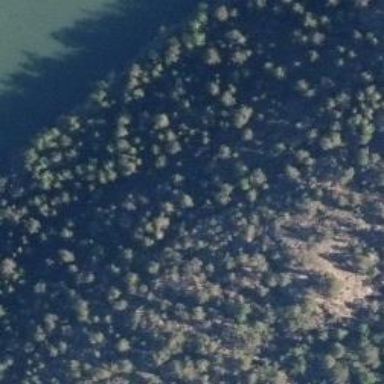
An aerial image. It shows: Cliff in nature.